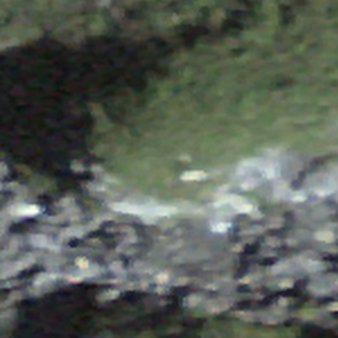
Label: other